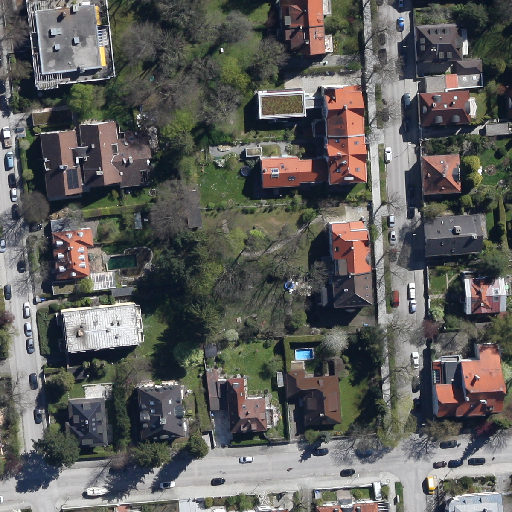
Referring expression: light-duty vehicle in the parking area